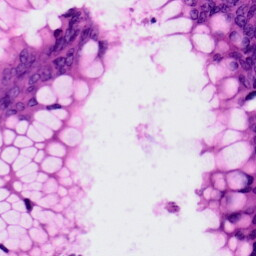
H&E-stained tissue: Colon